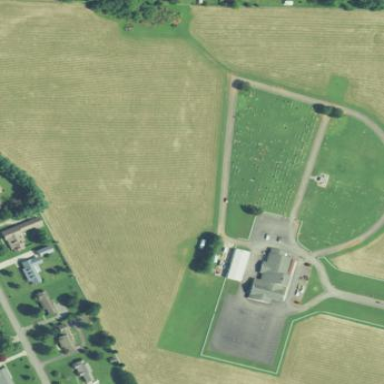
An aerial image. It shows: Cemetery.